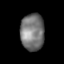
Tissue: lung
Cell type: Epithelial cells
Senescence score: 0.1933
Nuclear area (px): 859
Mean DAPI intensity: 118.531